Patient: sex M, age 52
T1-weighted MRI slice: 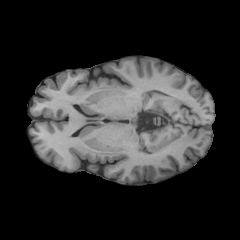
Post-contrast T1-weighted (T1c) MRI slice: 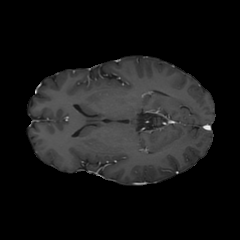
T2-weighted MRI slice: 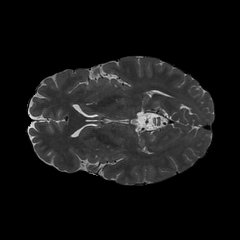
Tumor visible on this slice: no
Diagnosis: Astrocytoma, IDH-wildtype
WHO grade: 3